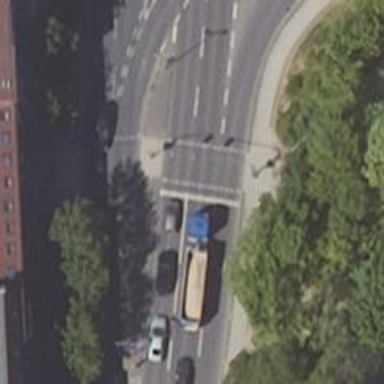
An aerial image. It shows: Traffic signals at road crossing.